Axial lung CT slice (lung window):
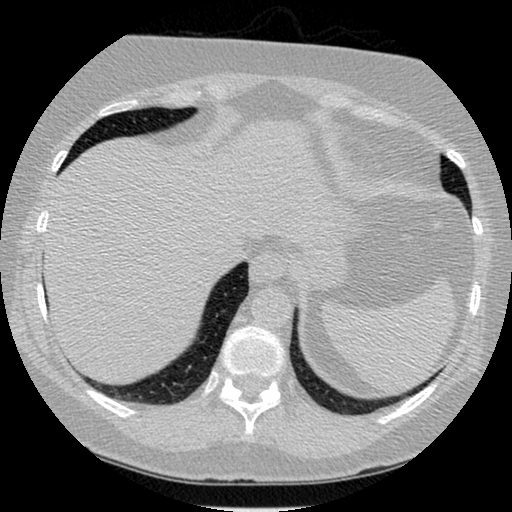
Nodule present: no